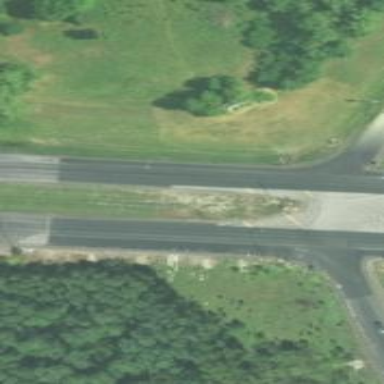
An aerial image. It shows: Trunk highway with expressway features.